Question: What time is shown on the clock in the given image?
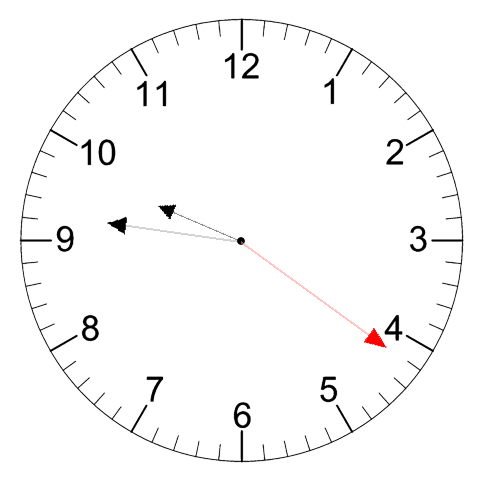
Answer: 09:46:21